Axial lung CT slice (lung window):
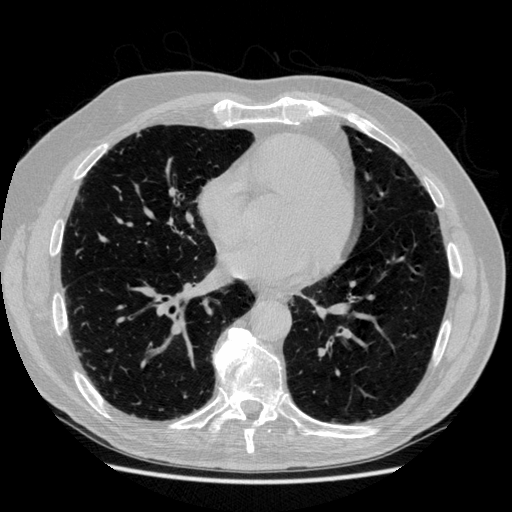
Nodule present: no